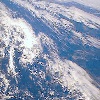
Label: cloud